Question: This is the UI for my project and I'm trying to have those levels mapped as buttons, is there a simple way to do so?
I'm sorry if this is already answered here, I tried my best to find another questions like this.
Thanks.

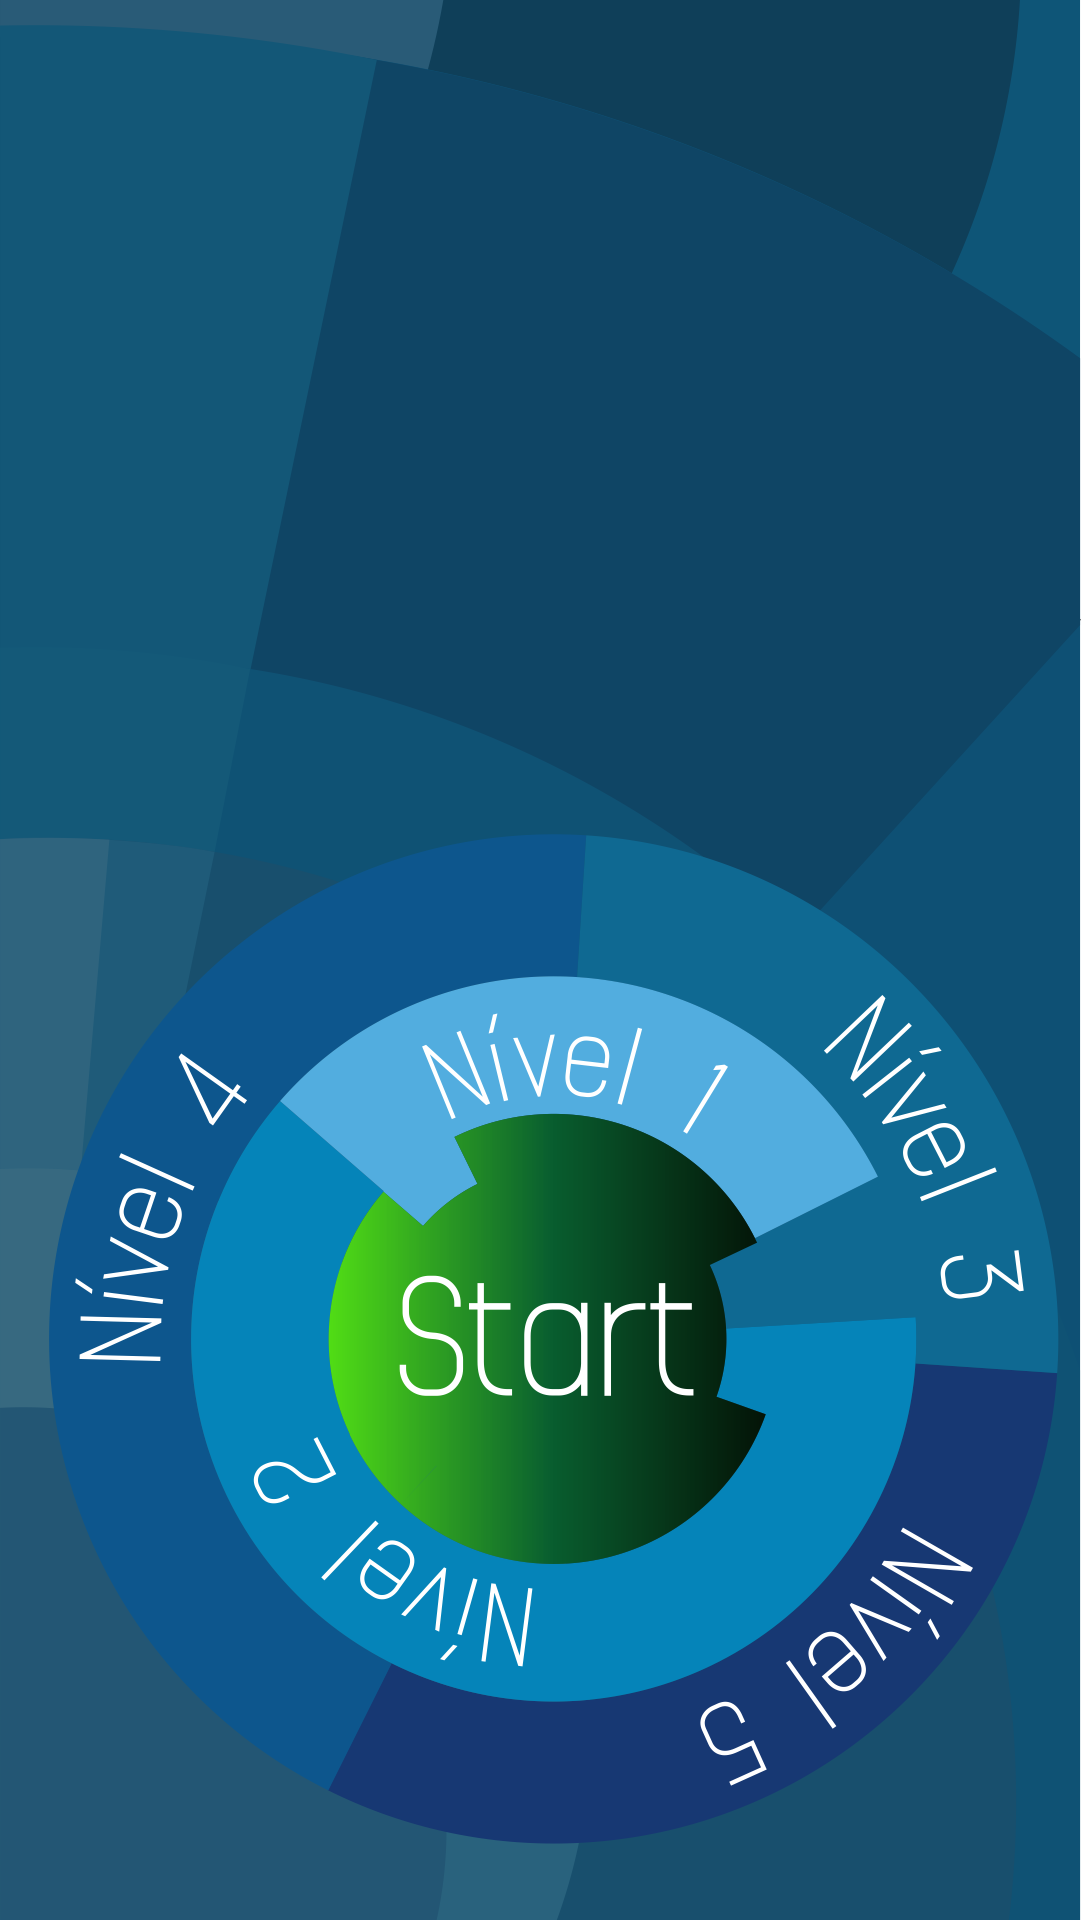
Answer: You don't necessarily need to use a 'Button' Widget. Each of the target (press-able) could be defined as a type of 'View' ('RelativeLayout','LinearLayout', etc.) and then in the layout XML for that fragment/activity hosting this view, you can set the clickable attribute to 'true'. You can then set an event listener on that view. That will give you more flexibility than using 'Button'.